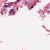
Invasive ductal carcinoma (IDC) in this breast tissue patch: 1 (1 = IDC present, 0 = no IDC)